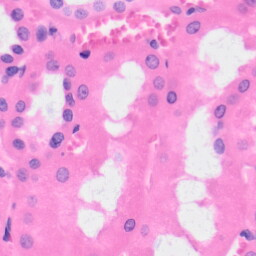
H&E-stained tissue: Kidney